Question: I am using Chart Director ( <URL> to display 1 minute HLOC financial data. The dataset is missing some of the bars, so I add them back with H=L=O=C=arbitrary value.
The result is ( red arrow points to period with missing bars )

Is there some way to make the missing bars invisible?
( If I just leave them out, then the later bars move towards the left, which ruins the alignment with charts wich do not have missing bars )
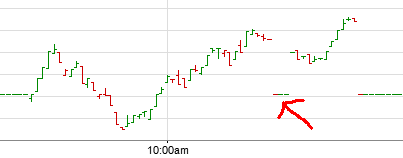
Answer: The solution is to set the missing values to 1.7E+308
<URL>